Field crop: maize
Growth stage: 2
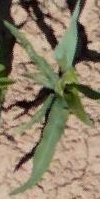
Species: maize